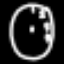
Label: clock